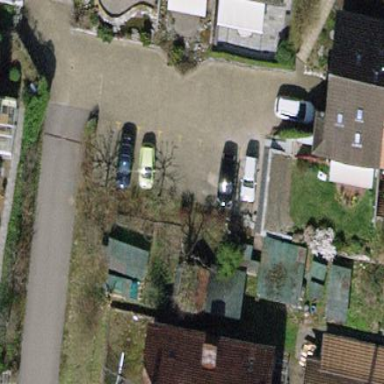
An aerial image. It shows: Parking area with grass paver surface.